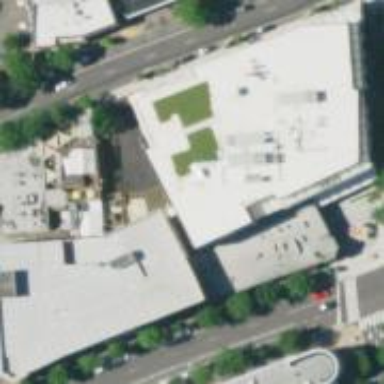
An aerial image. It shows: Retail building.